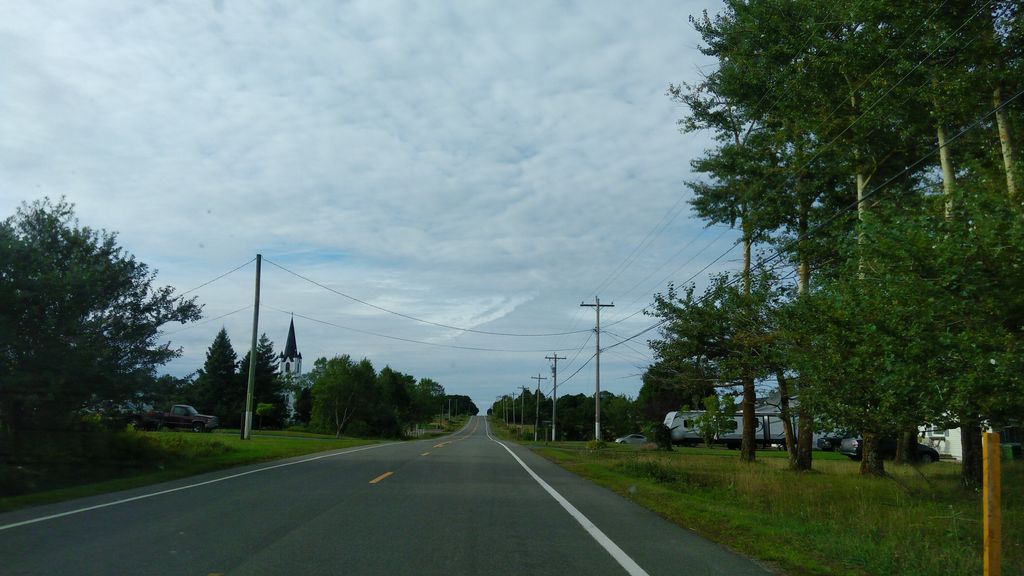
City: charlottetown